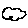
Label: cloud